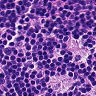
Metastatic tissue present: no